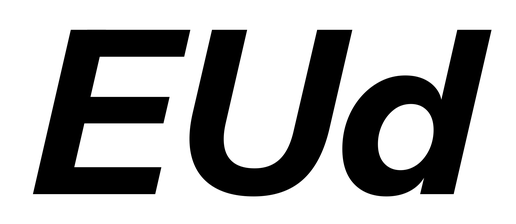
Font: InstrumentSans-Italic_Bold_Italic